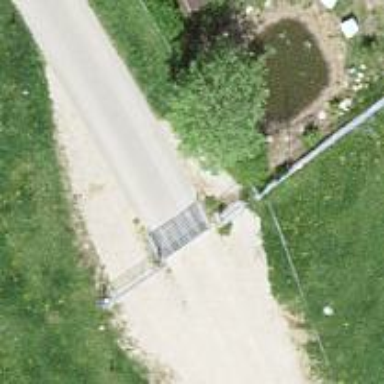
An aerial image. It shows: Cattle grid barrier.